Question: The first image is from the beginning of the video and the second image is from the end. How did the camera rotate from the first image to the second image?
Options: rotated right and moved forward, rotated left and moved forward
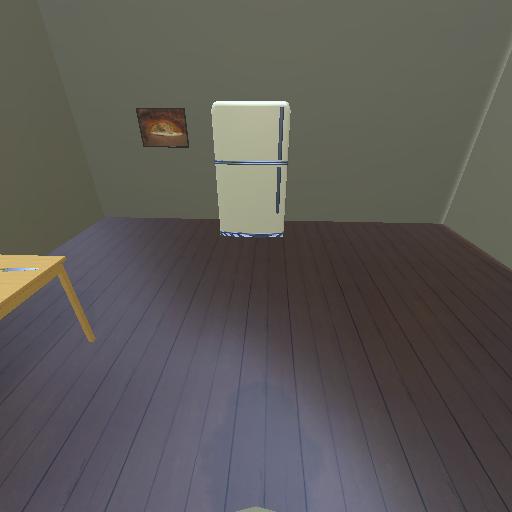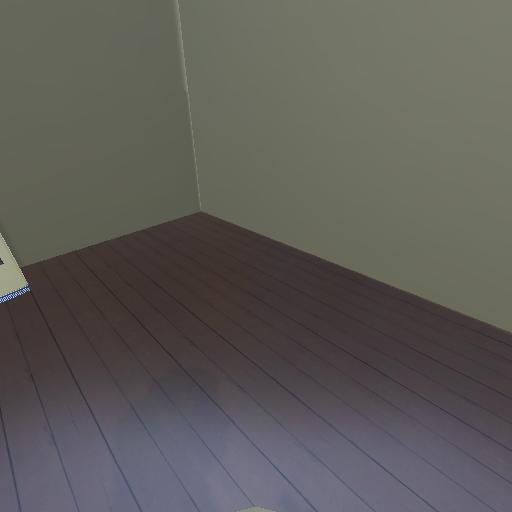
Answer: rotated right and moved forward